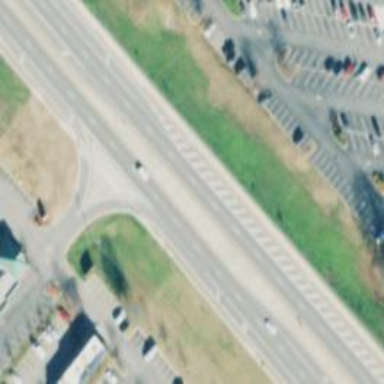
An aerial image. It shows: Crossing on the road.